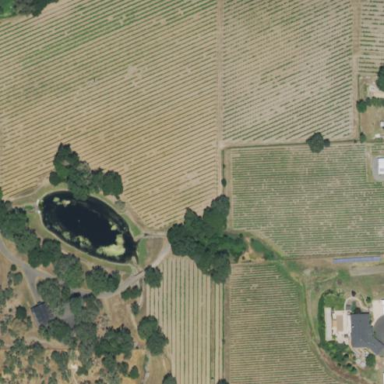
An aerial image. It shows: Vineyard growing wine grapes.